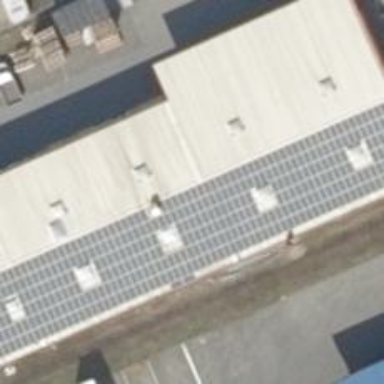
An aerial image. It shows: Solar photovoltaic panel generating electricity through small installation.